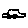
Label: car